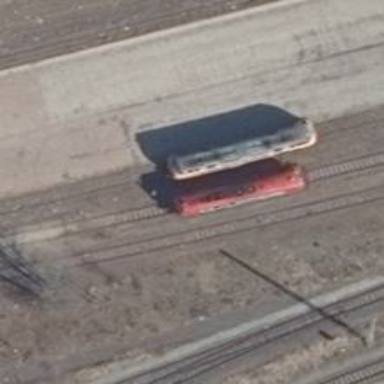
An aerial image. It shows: Railway yard used for servicing trains.